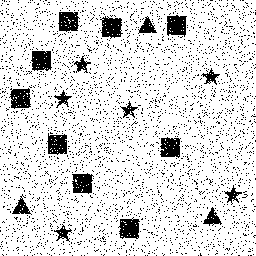
Squares: 9
Triangles: 3
Stars: 6
Total shapes: 18